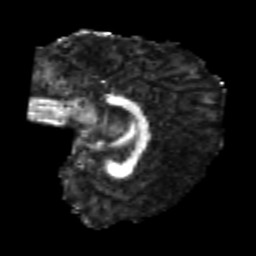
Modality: FA
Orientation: sagittal
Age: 20
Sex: female
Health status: healthy
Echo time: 0.074 s